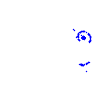
Particle: pion